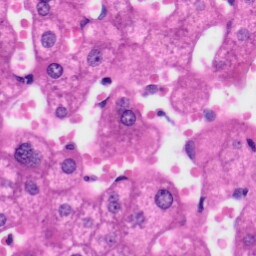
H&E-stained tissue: Liver